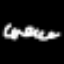
Label: squiggle